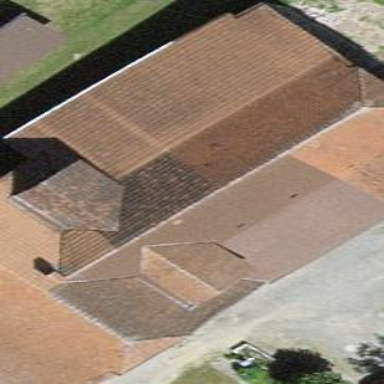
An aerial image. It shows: Farm building.